Aerial crown-view tile of a tropical tree (Barro Colorado Island, Panama), acquired 20240716:
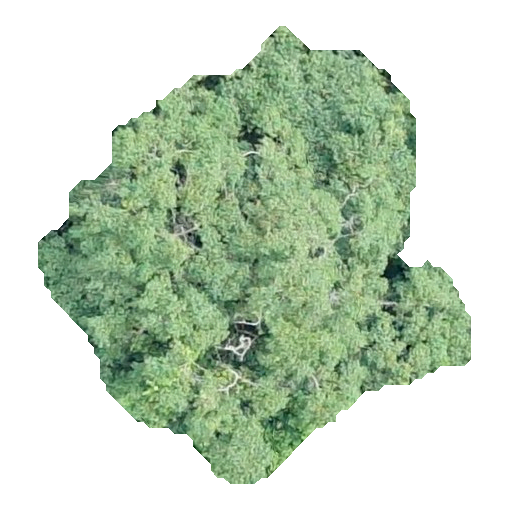
Species: Chrysophyllum cainito
GBIF accepted scientific name: Chrysophyllum cainito
Crown area: 189.911 m²